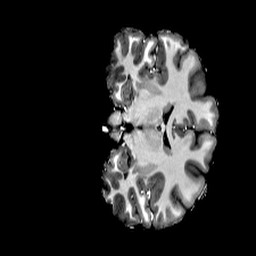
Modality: T1w
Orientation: coronal
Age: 23
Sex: female
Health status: healthy
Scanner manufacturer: siemens
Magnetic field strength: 6.98 T
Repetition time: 6 s
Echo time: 0.00302 s